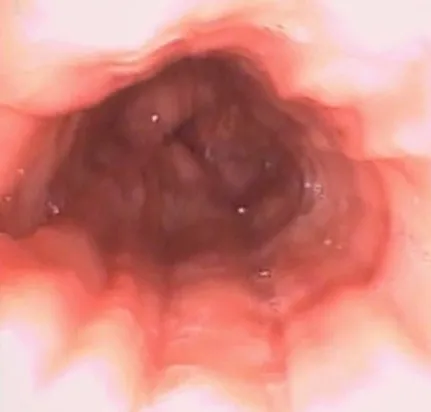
EGD documenting esophagitis in the 3rd esophageal tract characterized by reduced wall distensibility, trachealization and furrows.
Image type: endoscopy (gi_endoscopy)